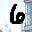
Label: 6